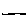
Label: line